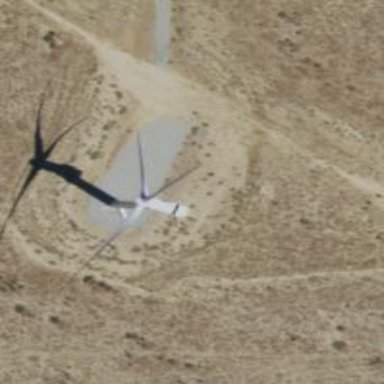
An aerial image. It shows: Wind power generator with horizontal axis wind turbine manufactured by Vestas.